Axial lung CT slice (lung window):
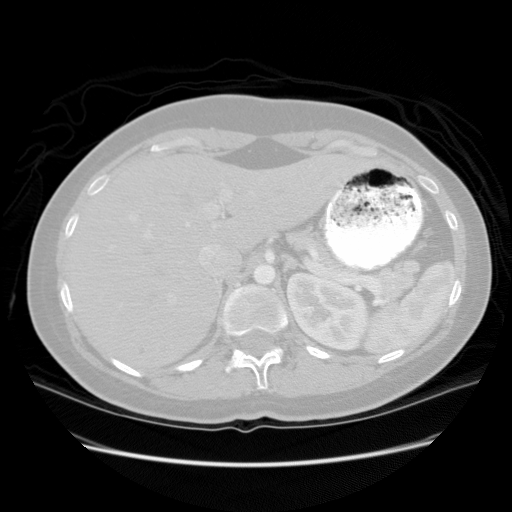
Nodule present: no